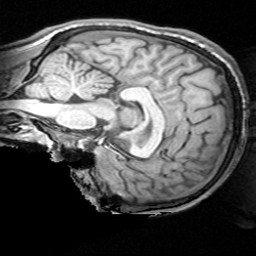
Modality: T1w
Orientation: sagittal
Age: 22
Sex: male
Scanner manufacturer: siemens
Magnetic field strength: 3 T
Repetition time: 1.62 s
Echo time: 0.003 s